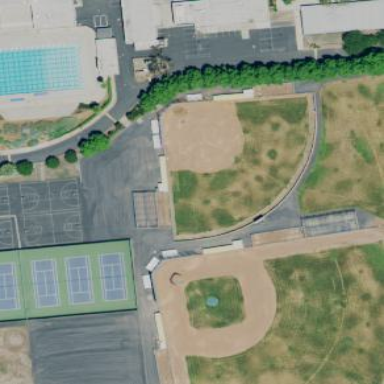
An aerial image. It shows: Softball pitch for leisure land activities.